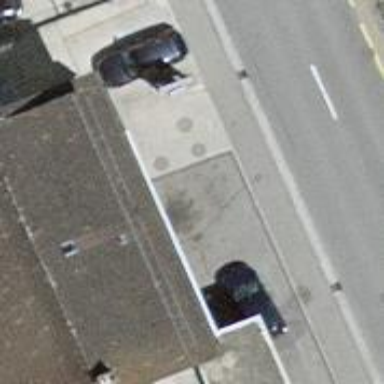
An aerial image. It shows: Fuel station.